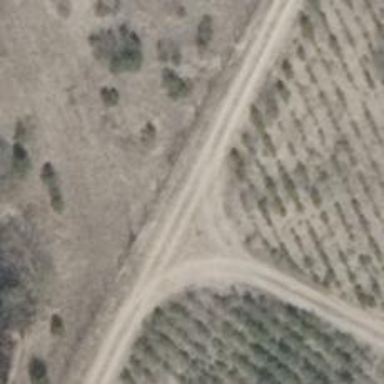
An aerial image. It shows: Gravel track road.